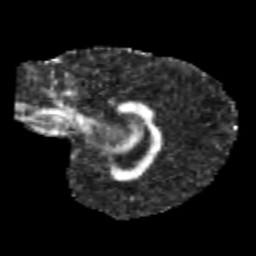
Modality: FA
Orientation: sagittal
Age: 11
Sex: male
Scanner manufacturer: siemens
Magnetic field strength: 3 T
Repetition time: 3.8 s
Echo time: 0.07 s